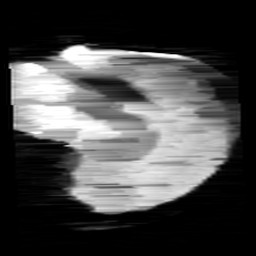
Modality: minIP
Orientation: sagittal
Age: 11
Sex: male
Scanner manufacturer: siemens
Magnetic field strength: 3 T
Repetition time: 0.027 s
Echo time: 0.02 s